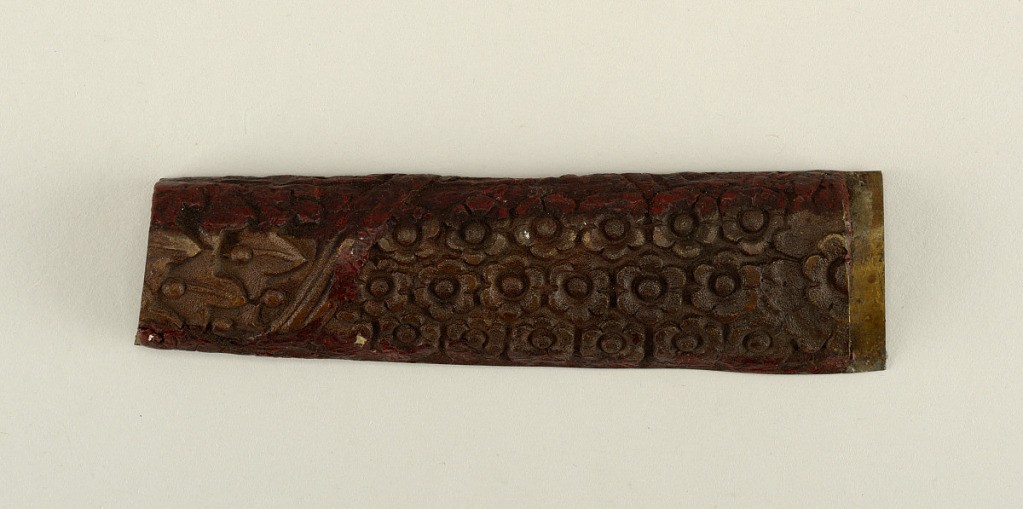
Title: Fragment
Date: ca. 1830
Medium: Brass
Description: Segment of an ornament in the form of a floral swag.